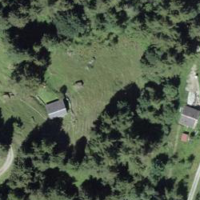
EUNIS habitat code: 43
Species observed at this site:
Corvus corax